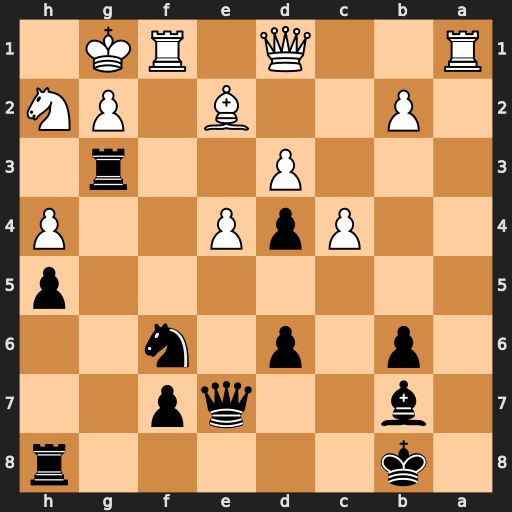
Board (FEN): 1k5r/1b2qp2/1p1p1n2/7p/2PpP2P/3P2r1/1P2B1PN/R2Q1RK1
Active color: b
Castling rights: -
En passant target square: c3
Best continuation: Ng4 Nxg4 hxg4 h5 Rxh5